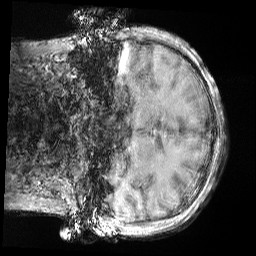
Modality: T1w
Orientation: coronal
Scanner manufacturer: siemens
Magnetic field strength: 3 T
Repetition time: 0.02 s
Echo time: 0.00492 s